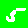
Digit: 5